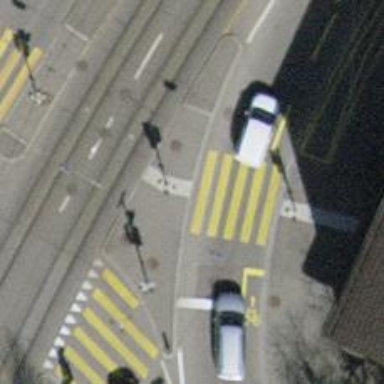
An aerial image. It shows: Kerb barrier.